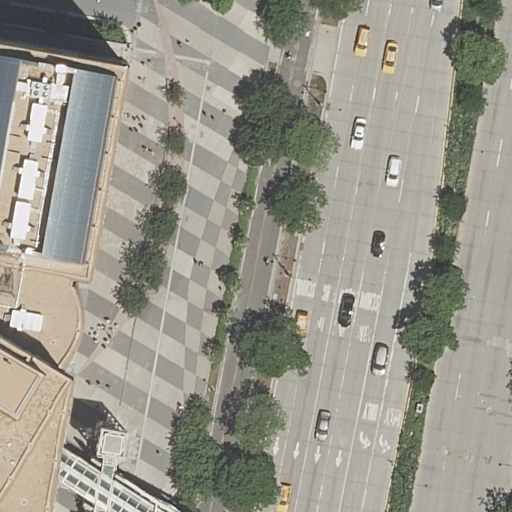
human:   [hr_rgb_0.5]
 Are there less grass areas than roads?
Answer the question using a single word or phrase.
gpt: yes

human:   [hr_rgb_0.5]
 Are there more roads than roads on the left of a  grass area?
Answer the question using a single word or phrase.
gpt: no

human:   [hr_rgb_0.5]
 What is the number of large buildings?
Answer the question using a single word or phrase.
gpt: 0

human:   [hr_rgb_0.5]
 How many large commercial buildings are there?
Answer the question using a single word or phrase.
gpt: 0

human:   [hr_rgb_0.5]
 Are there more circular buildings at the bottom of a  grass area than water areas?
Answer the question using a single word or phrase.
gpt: no

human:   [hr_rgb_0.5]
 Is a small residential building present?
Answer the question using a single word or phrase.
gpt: no

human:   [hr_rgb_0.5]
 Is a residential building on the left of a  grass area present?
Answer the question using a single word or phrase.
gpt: no

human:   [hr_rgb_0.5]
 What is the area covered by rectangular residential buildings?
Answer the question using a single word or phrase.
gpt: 0m2

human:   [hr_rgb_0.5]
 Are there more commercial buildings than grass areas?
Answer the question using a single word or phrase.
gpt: no

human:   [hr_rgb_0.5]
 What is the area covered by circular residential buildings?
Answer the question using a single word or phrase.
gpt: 0m2

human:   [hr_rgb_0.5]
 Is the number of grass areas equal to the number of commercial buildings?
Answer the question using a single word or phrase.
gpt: no

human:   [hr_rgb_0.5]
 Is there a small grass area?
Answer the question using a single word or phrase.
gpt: yes

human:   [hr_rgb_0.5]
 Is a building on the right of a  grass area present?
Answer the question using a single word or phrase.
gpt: no

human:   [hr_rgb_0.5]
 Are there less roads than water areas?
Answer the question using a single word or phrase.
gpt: no

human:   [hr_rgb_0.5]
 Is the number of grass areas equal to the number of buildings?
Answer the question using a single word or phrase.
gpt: no

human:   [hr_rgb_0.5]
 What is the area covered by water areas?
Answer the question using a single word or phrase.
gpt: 0m2

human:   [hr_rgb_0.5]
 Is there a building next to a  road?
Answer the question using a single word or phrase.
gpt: yes

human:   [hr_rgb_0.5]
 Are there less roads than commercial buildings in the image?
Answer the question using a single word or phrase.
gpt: no

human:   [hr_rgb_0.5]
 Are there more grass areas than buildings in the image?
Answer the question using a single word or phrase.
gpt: yes

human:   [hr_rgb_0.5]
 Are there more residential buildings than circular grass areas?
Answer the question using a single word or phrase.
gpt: no

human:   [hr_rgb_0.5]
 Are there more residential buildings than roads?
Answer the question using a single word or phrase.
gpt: no

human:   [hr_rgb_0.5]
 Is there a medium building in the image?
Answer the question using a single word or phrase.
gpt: yes

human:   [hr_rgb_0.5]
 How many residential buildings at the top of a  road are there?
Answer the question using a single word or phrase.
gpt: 0

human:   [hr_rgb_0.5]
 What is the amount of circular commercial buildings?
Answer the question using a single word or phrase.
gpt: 0

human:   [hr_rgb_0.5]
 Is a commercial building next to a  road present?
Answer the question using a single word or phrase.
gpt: no

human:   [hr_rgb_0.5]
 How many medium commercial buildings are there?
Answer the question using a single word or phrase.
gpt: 0

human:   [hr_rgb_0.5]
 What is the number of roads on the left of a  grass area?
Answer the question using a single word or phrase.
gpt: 14

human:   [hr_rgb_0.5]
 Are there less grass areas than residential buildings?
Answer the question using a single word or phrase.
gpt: no

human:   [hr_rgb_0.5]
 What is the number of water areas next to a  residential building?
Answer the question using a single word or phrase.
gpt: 0

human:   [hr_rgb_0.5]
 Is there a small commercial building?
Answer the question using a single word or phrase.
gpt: no

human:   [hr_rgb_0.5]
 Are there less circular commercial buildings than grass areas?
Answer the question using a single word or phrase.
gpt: yes

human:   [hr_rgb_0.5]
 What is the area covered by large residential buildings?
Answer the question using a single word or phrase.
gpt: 0m2

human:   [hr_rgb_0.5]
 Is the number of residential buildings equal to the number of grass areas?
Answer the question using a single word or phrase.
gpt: no

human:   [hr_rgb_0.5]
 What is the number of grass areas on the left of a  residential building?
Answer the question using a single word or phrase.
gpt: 0

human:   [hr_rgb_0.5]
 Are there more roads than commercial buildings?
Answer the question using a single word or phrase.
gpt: yes

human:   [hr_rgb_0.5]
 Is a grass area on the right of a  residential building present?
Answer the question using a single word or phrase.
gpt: no